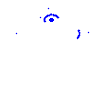
Particle: electron